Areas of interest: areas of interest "Soccer Field"
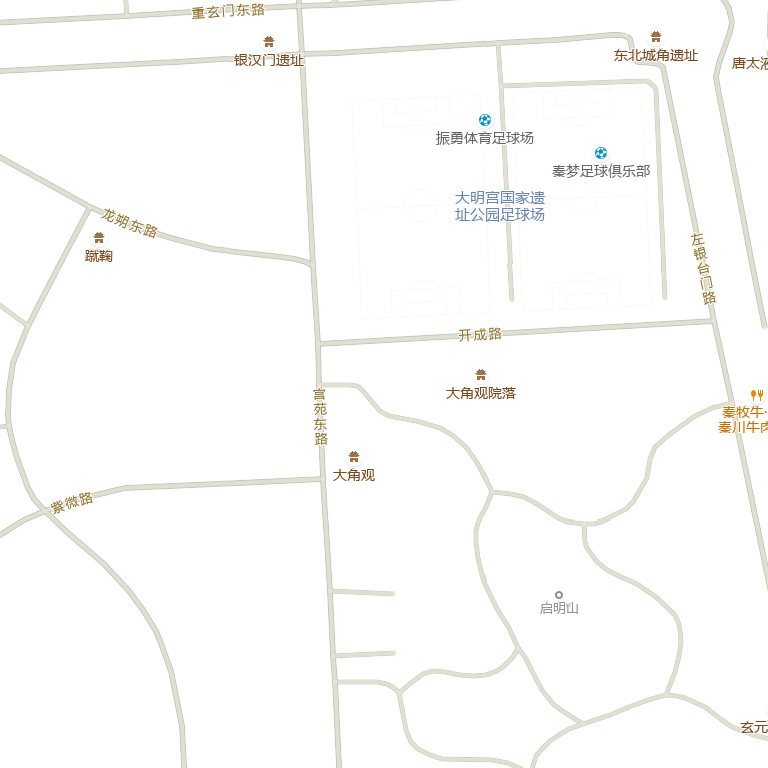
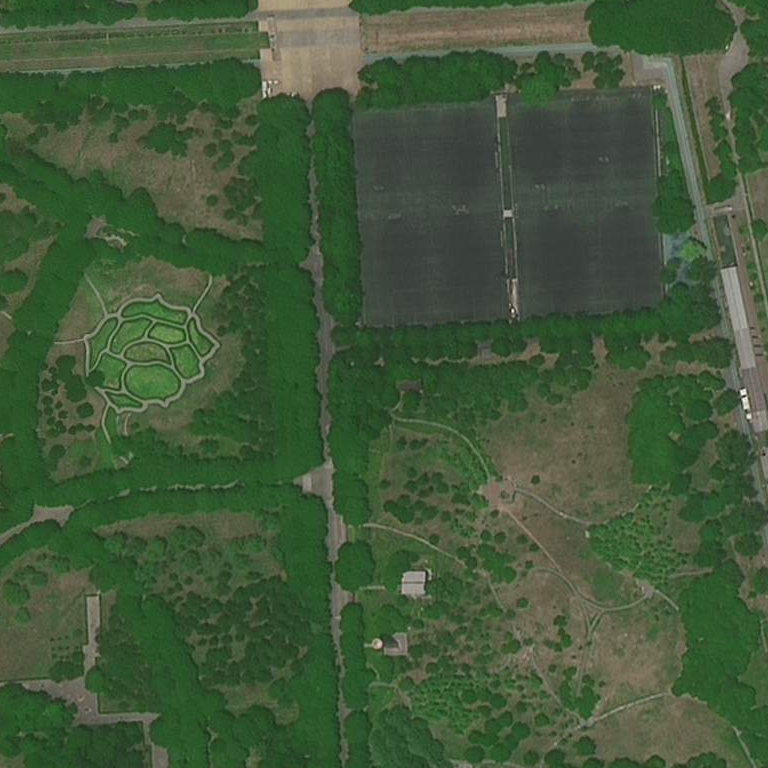